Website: bh-photo
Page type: gifting
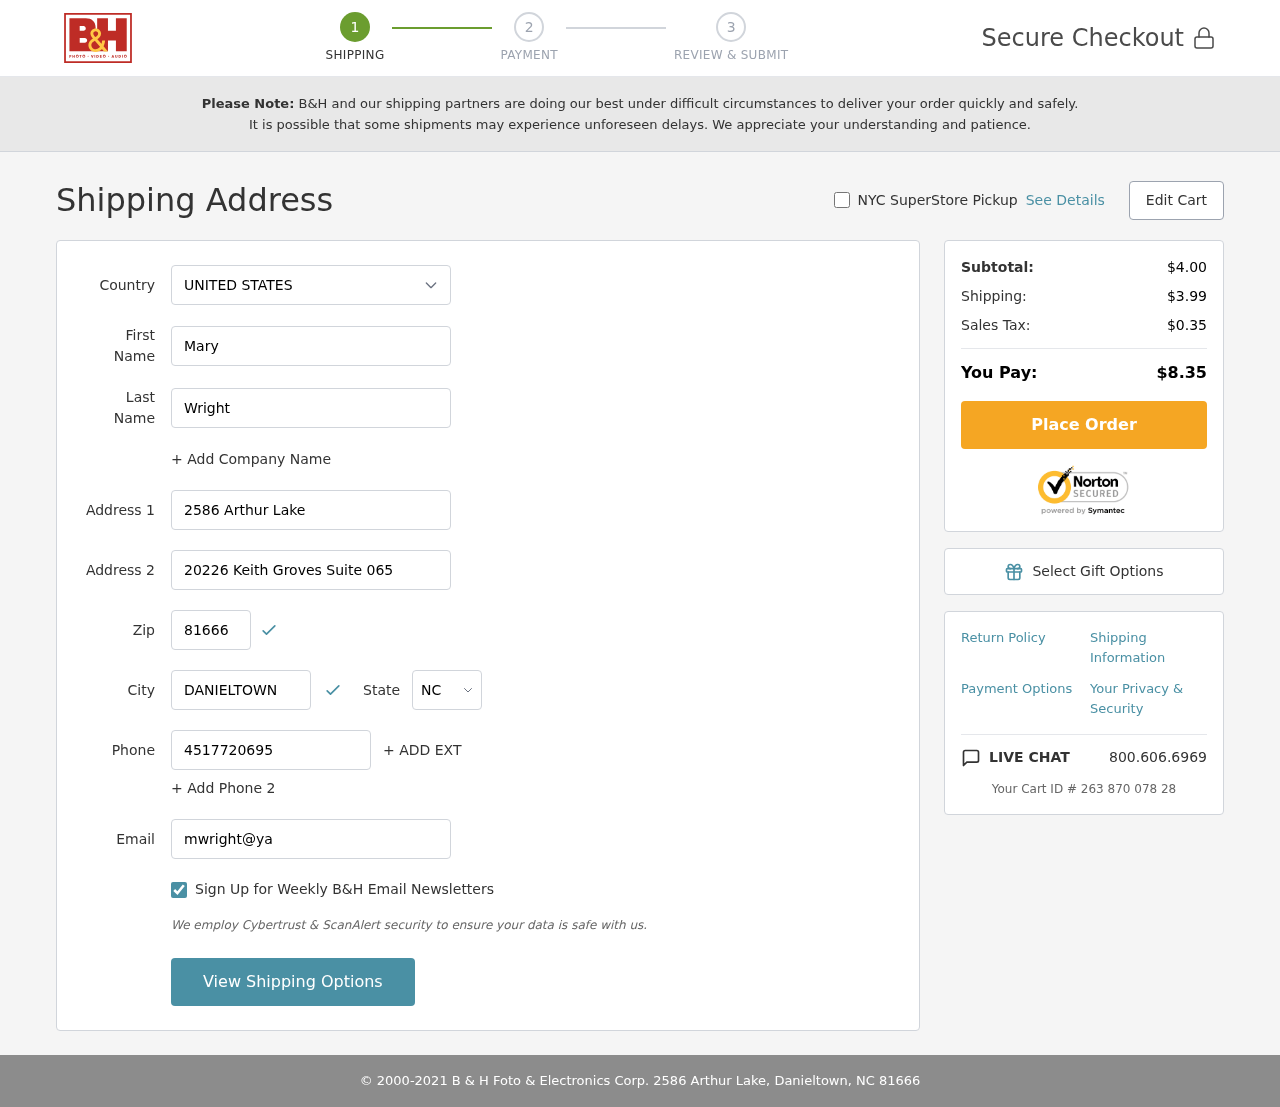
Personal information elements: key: PII_CITY
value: Danieltown
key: PII_COUNTRY
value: United States
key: PII_EMAIL
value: mwright@yahoo.com
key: PII_FIRSTNAME
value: Mary
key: PII_LASTNAME
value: Wright
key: PII_PHONE
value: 4517720695
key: PII_POSTCODE
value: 81666
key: PII_STATE_ABBR
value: NC
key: PII_STREET
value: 2586 Arthur Lake
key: PII_STREET2
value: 20226 Keith Groves Suite 065
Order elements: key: ORDER_SUBTOTAL
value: $4.00
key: ORDER_SHIPPING_COST
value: $3.99
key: ORDER_TAX
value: $0.35
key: ORDER_TOTAL
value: $8.35
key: ORDER_ID
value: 263 870 078 28